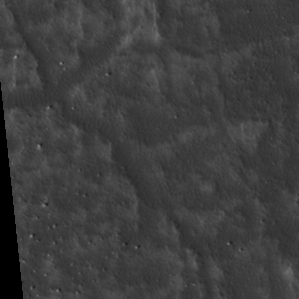
Label: non_frost